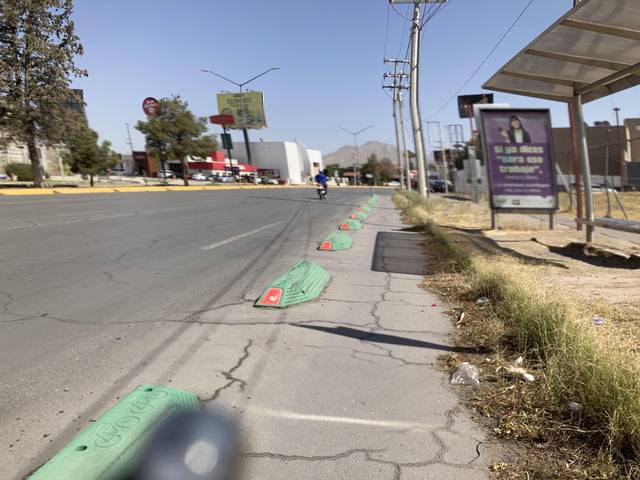
Region: Mexico
Coordinates: 31.744, -106.453